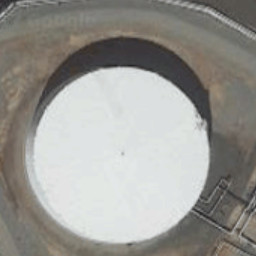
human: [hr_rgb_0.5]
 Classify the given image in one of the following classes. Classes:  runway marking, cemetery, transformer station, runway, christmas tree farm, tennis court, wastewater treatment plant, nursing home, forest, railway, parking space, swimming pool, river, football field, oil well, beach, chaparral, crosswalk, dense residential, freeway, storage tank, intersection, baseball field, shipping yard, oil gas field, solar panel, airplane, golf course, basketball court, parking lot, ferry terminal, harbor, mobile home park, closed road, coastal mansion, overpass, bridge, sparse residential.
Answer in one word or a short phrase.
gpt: storage tank